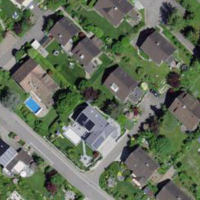
EUNIS habitat code: 55
Species observed at this site:
Salvia pratensis